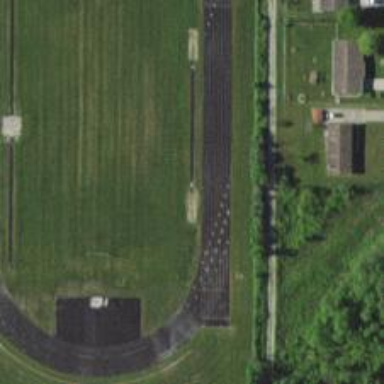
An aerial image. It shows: Athletics track located on leisure land.